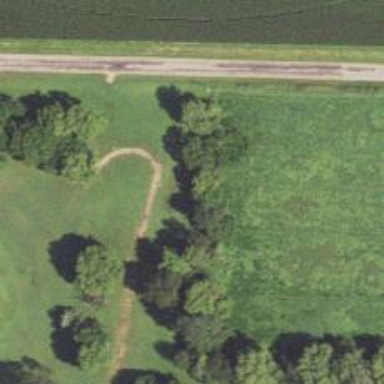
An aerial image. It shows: Path used for both walking and golf.